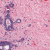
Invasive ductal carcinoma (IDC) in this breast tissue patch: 0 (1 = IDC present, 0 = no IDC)